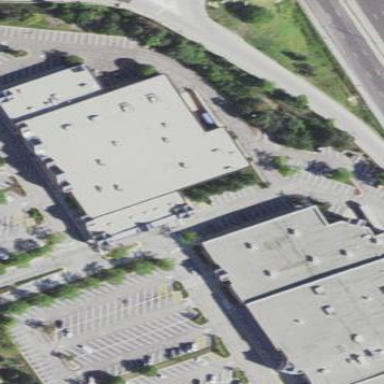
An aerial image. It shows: Retail building that houses department store.